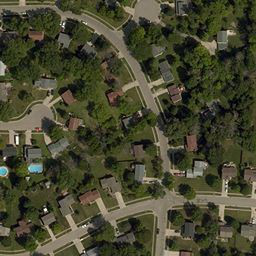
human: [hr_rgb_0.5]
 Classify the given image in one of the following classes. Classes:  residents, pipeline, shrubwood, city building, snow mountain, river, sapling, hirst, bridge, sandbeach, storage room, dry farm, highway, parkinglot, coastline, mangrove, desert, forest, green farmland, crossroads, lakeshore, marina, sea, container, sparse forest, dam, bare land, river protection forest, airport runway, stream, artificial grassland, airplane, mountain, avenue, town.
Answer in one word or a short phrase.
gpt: town